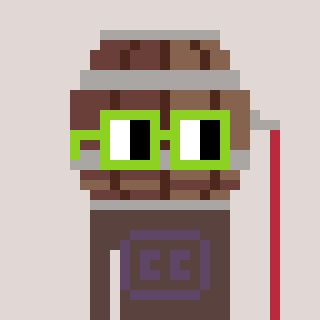
a pixel art character with square light green glasses, a wine barrel-shaped head and a darkbrown-colored body on a warm background